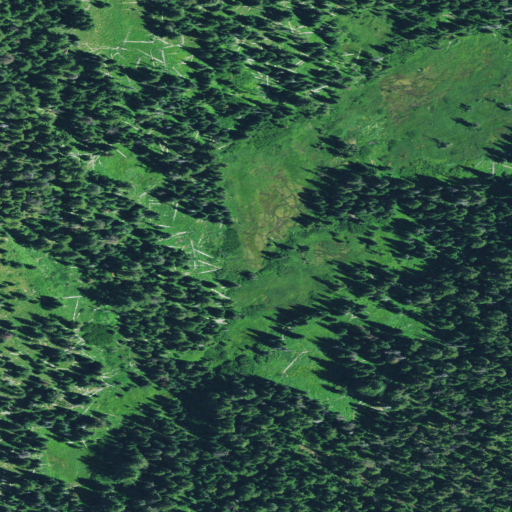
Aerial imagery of plain(s) in Oregon named Spring Meadow containing evergreen forest, shrub, and woody wetlands